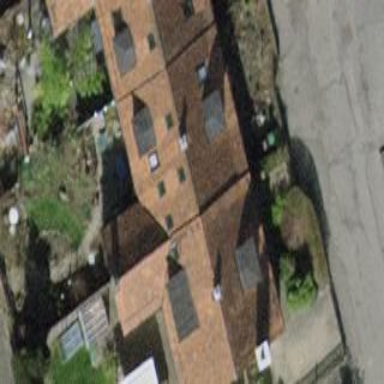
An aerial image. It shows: House with gabled roof covered in tiles. The roof orientation is across the building.